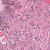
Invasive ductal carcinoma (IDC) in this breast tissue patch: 0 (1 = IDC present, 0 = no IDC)